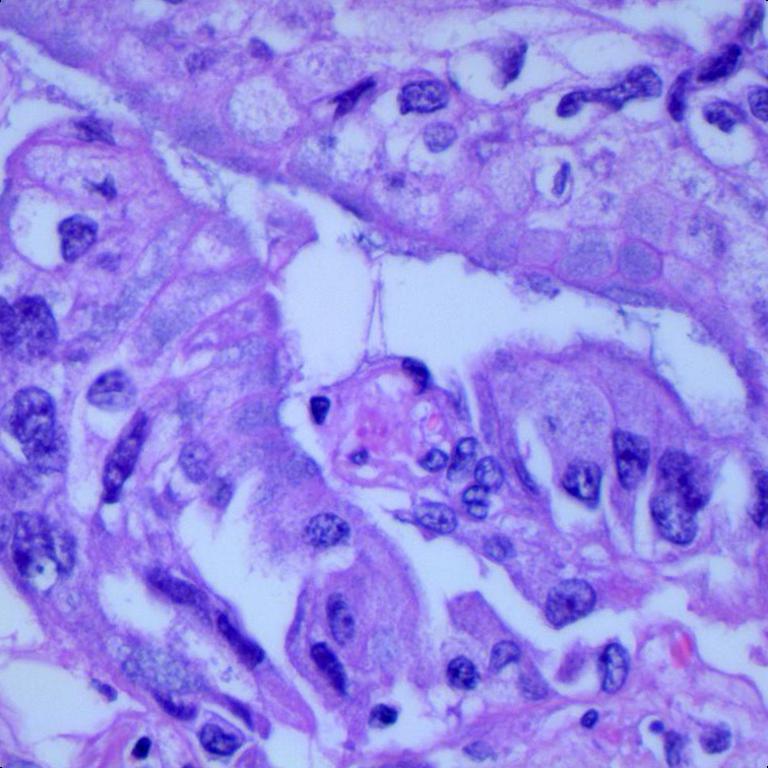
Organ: lung
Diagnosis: adenocarcinomas